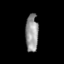
Tissue: skin
Cell type: T cells
Senescence score: 0.8223
Nuclear area (px): 468
Mean DAPI intensity: 150.372